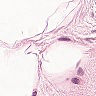
Metastatic tissue present: no